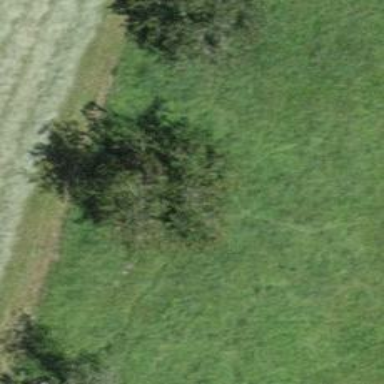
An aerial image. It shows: Single tag "natural: tree."